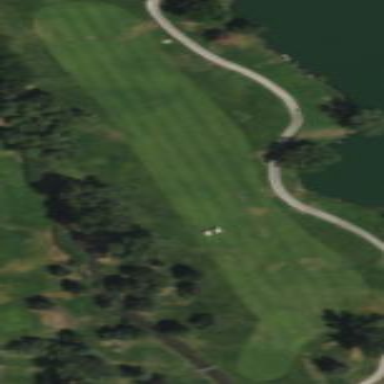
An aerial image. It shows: Grassy area designated as golf fairway.